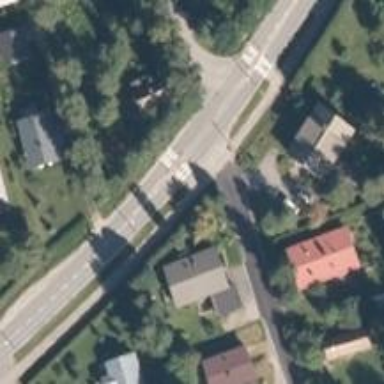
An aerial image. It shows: Road with "give way" sign.